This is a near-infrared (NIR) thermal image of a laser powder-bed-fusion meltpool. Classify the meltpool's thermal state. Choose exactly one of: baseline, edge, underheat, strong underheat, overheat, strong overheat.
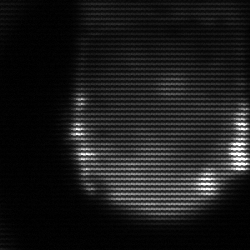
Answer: edge